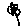
Label: flower